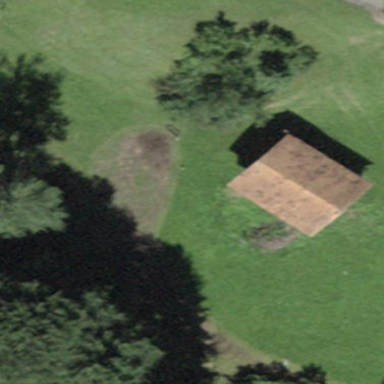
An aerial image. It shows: Shed.